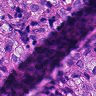
Metastatic tissue present: yes